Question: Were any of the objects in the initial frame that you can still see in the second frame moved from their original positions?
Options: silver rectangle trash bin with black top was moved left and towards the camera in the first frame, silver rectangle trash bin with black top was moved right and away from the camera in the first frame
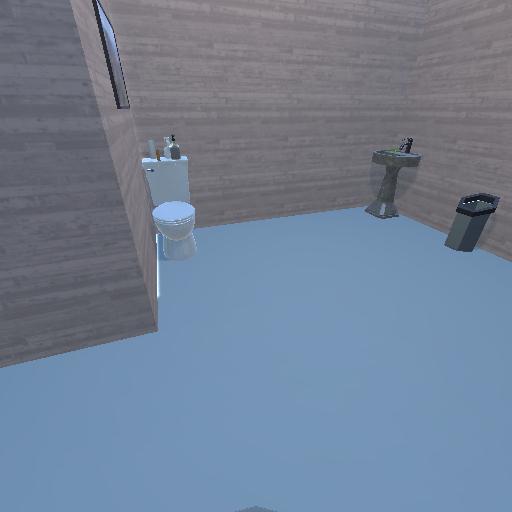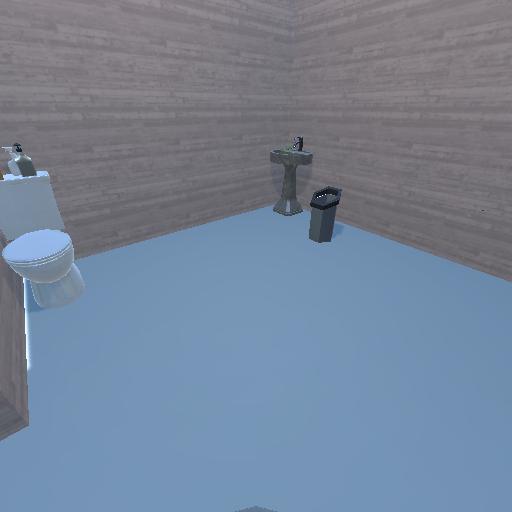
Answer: silver rectangle trash bin with black top was moved left and towards the camera in the first frame